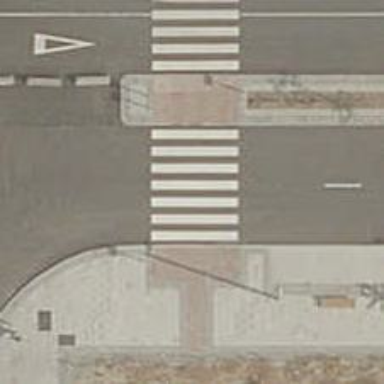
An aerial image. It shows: Uncontrolled zebra crossing on the road.